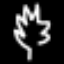
Label: leaf